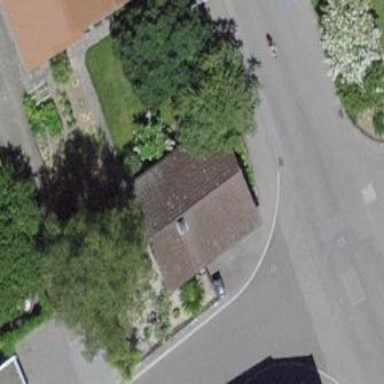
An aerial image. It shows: Shed building.